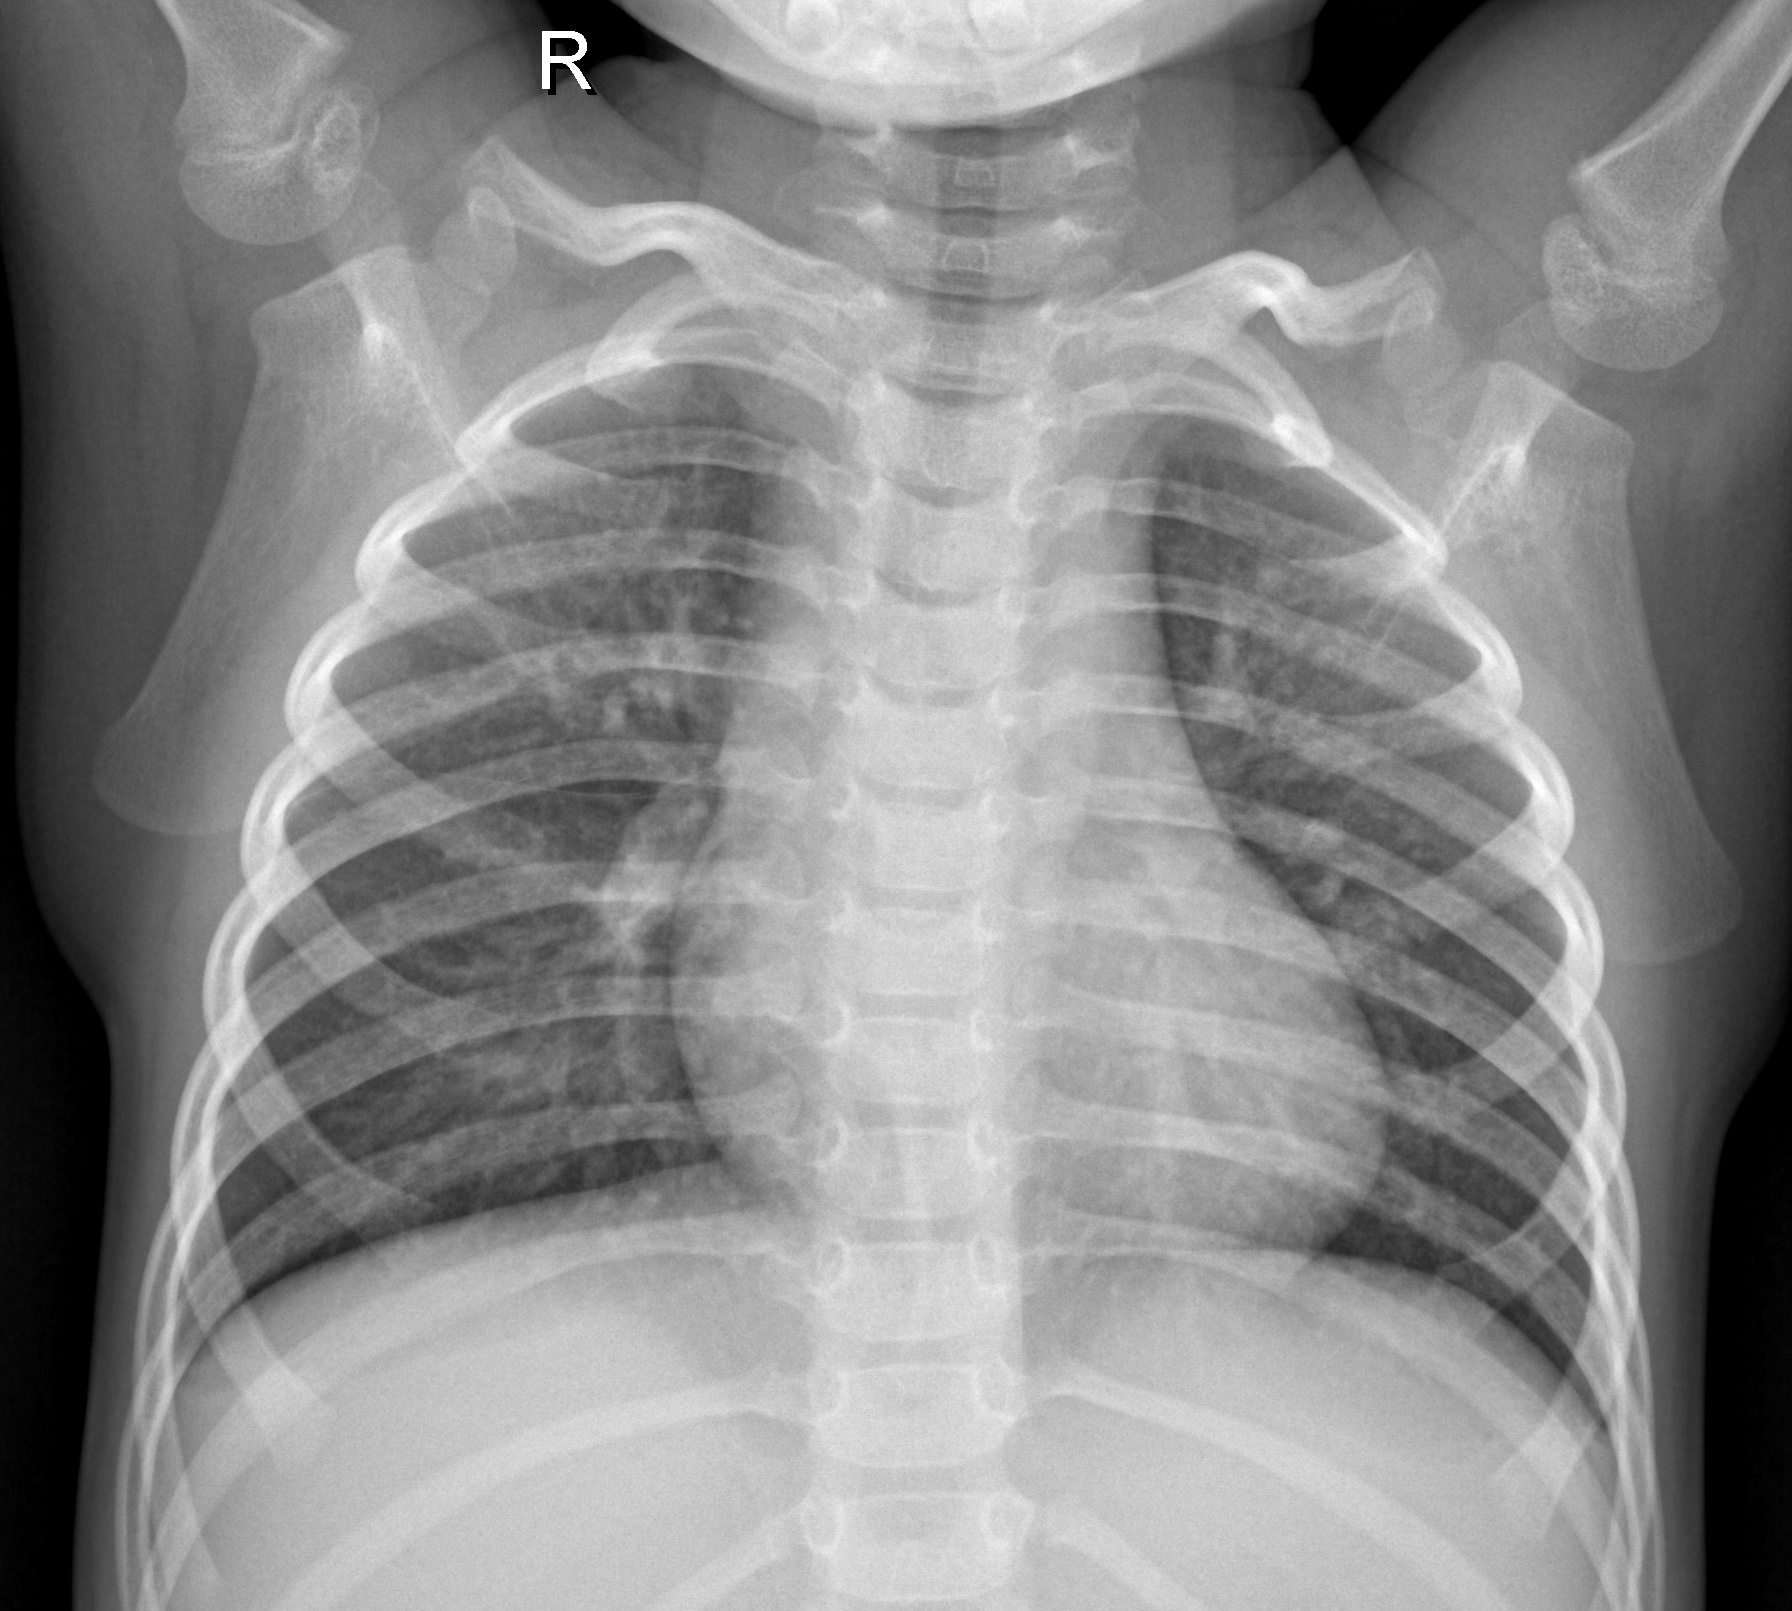
Diagnosis: NORMAL